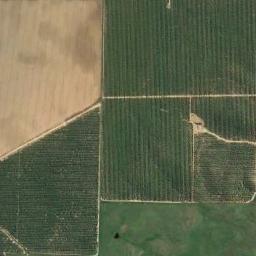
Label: rectangular_farmland